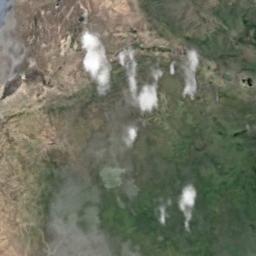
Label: cloud